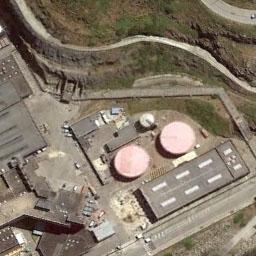
Label: storage tanks